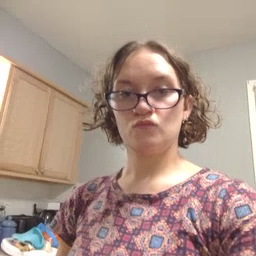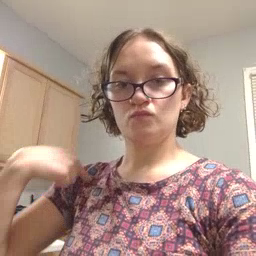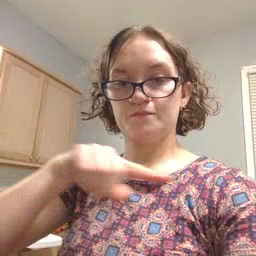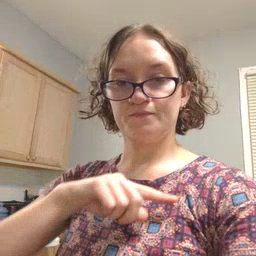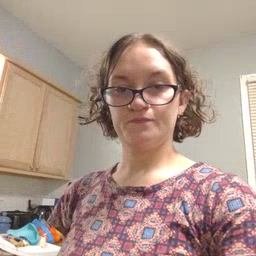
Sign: weus